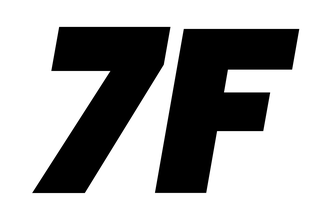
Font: Poppins-BlackItalic